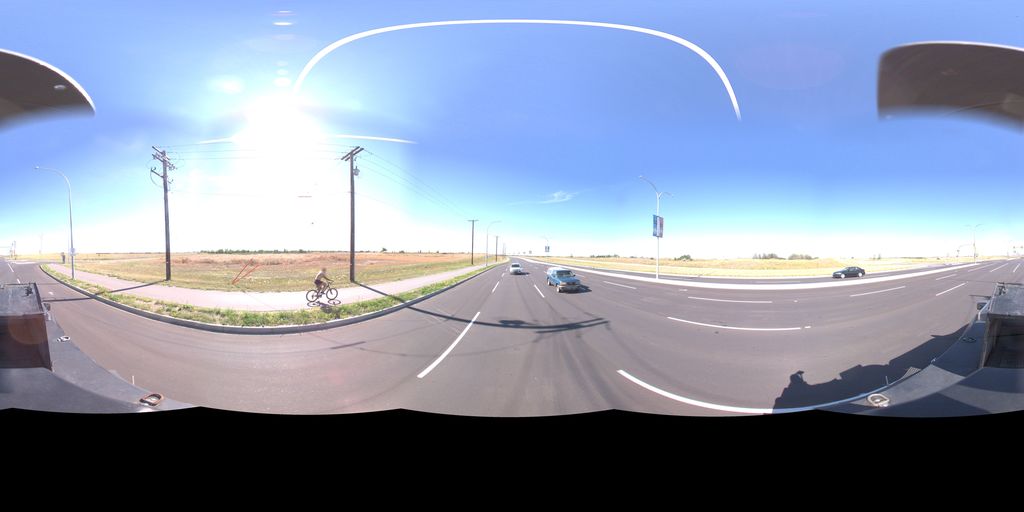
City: saskatoon